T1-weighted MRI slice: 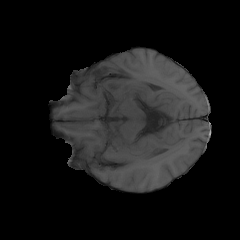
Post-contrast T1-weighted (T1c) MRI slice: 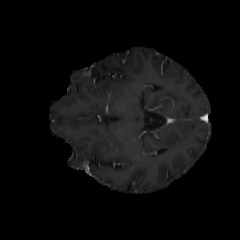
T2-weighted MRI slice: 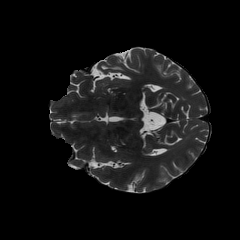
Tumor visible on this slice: no